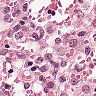
Metastatic tissue present: no